Question: There are two environments that one can add to an IBM <URL> 6.3 project, Mobile web app and Desktop Browser web page:

The intended purpose is obvious - they can be used to add a mobile browser web page and a desktop browser web page respectively. As I understand it, the contents are hosted from the MobileFirst server itself and are accessed over HTTP(S) through a browser, unlike the mobile environments, which are hosted inside a hybrid container.
However, what is the actual technical difference between these two environments (if any)? Are they just names or do they actually do different things? For example, does one inject CSS that the other doesn't? The default hybrid resources (CSS/JS/HTML) generated when one adds both of these environments is essentially the same.
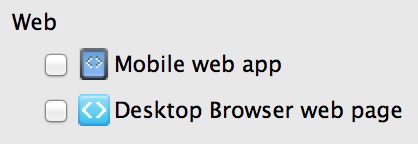
Answer: They are indeed mostly the same.
Mobile Web is intended to be a "dedicated" environment for viewing in the mobile browser app of your smartphone/tablet.
Desktop browser is intended to be a "dedicated" environment for viewing in your desktop browser, or as a URL to be used in a Facebook app, or something you could embed as part of a webpage, ...
You could also create a Mobile Web environment and use Media Queries to cater for different screen sizes, etc.